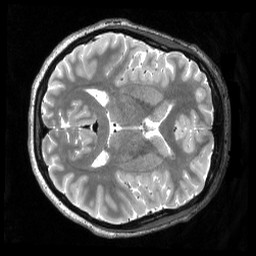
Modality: T2w
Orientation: axial
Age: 20
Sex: female
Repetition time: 3.2 s
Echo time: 0.563 s